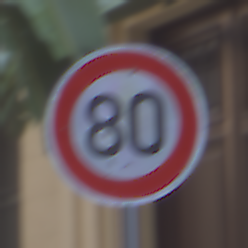
Verkehrszeichen: Geschwindigkeit80
Umgebung: Outdoor, Urban
Tageszeit: MorningAfternoon
Wetter: PartlyCloudy
Licht: Natural
Jahreszeit: NotSpecified
Kontrast: MediumContrast